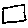
Label: square